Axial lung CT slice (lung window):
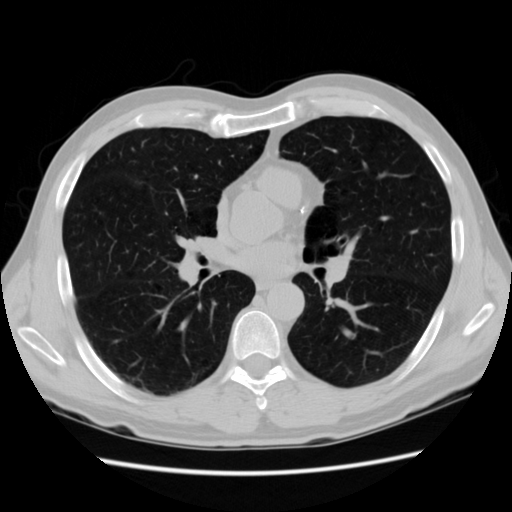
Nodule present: no